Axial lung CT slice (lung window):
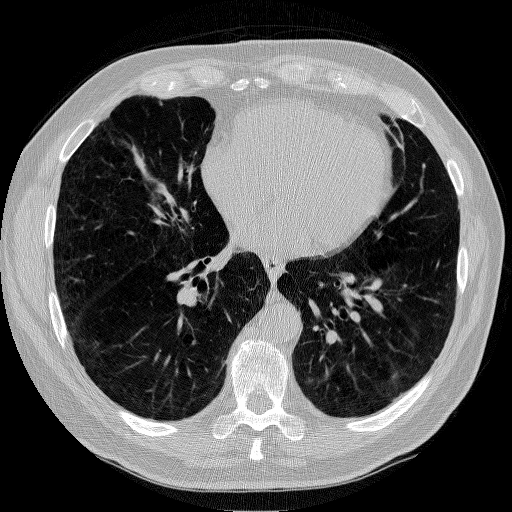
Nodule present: yes
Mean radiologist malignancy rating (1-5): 3